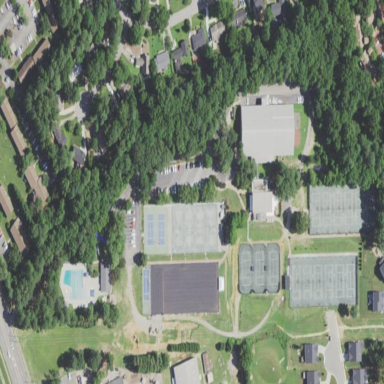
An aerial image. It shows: Sports centre with focus on tennis.